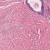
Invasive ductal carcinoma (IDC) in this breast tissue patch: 0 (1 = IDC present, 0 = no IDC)